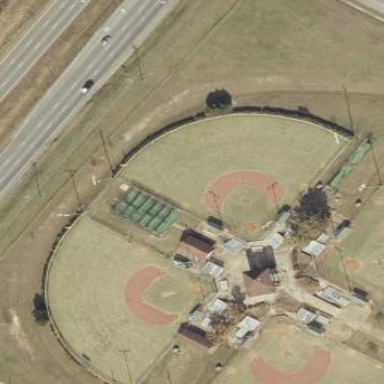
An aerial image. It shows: Baseball pitch for leisure land.